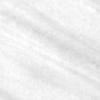
Label: change